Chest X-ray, AP view. Patient: 6 years old, sex F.
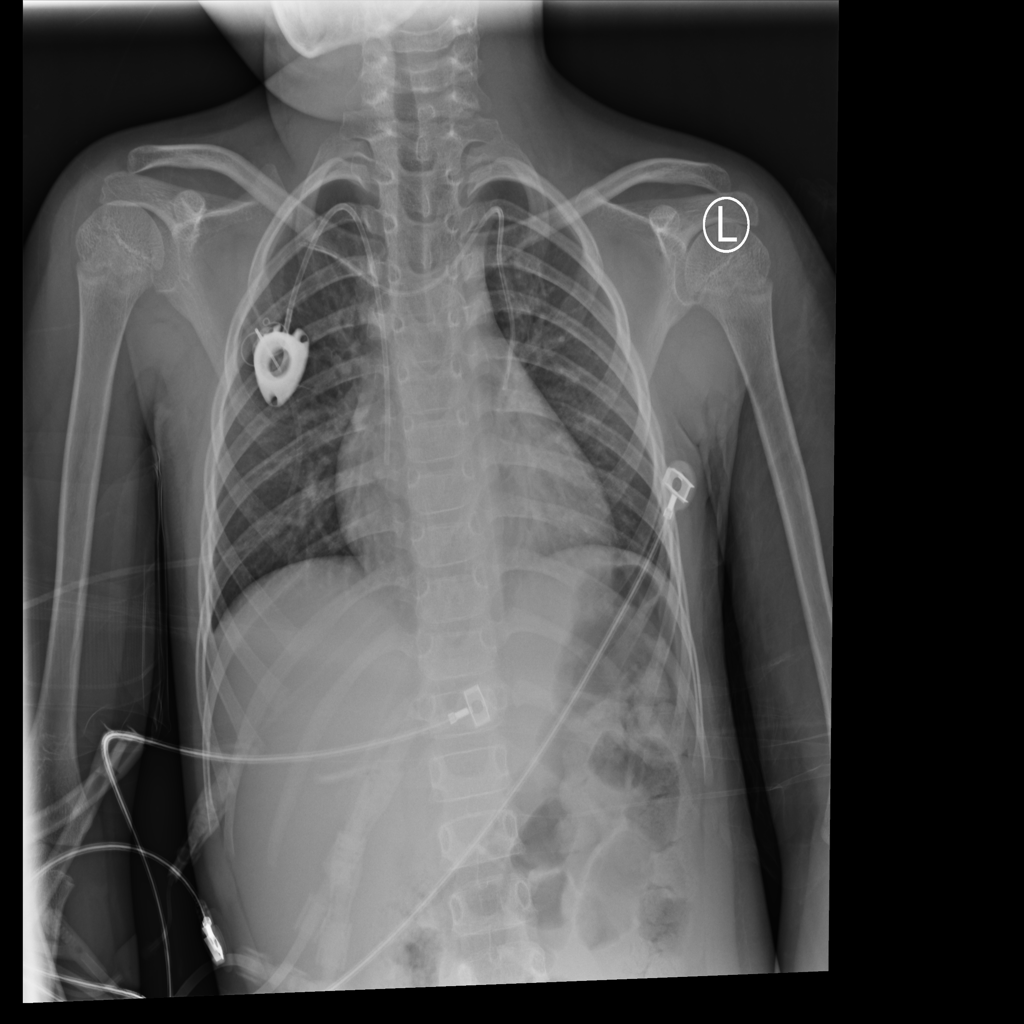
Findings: No Finding